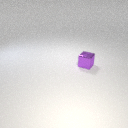
small purple metal cube